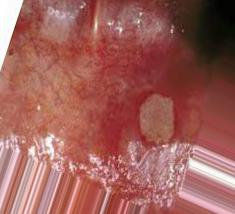
Condition: Mouth Ulcer